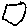
Label: hexagon